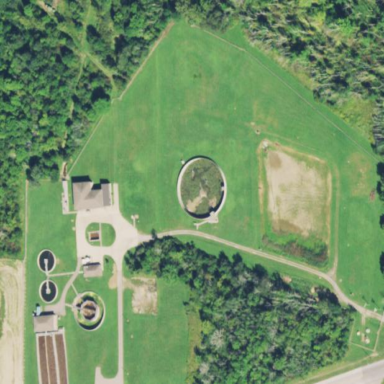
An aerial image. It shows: View of wastewater plant.